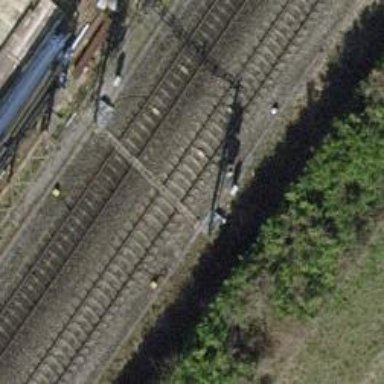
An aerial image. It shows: Railway signal.